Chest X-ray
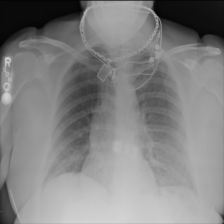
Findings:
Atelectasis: negative
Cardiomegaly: negative
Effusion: negative
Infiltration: negative
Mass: negative
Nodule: negative
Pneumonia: negative
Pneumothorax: negative
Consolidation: negative
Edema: negative
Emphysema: negative
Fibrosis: negative
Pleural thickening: negative
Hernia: negative